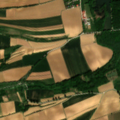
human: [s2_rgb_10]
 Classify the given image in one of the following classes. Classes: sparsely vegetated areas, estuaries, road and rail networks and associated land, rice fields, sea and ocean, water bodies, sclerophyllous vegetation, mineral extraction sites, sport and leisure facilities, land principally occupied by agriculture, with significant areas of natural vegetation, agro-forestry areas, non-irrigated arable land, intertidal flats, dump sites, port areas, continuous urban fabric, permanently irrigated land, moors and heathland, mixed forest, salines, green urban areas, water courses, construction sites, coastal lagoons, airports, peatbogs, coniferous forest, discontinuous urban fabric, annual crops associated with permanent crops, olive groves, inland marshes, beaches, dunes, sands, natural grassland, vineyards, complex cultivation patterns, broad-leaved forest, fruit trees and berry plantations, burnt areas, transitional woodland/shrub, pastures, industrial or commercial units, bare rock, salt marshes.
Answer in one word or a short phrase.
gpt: discontinuous urban fabric, non-irrigated arable land, mixed forest